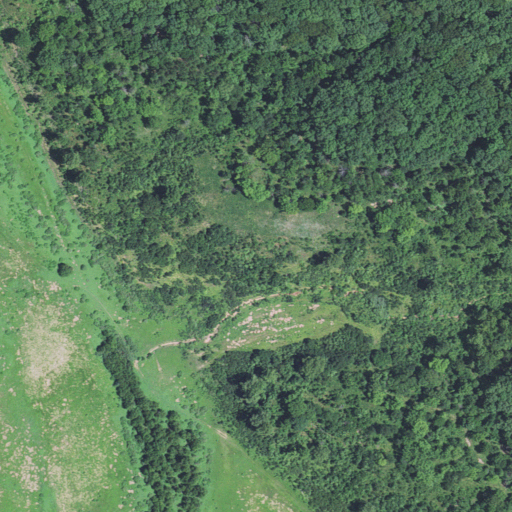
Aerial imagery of valley in Missouri named Null Hollow containing deciduous forest, herbaceous wetlands, cultivated crops, woody wetlands, pasture, and shrub